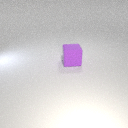
large purple rubber cube